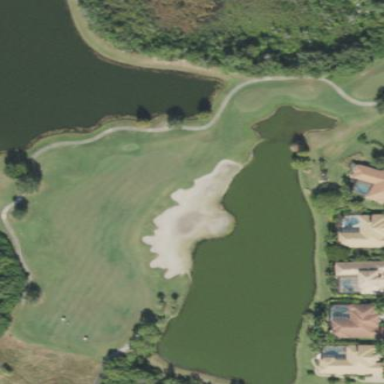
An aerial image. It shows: Sandy area is golf bunker.